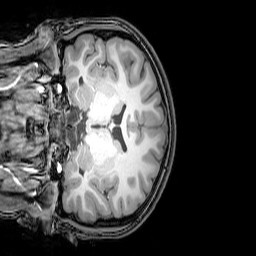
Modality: T1w
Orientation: coronal
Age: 20
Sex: female
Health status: healthy
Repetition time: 0.081 s
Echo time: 0.037 s